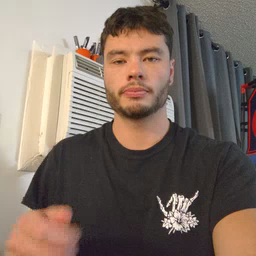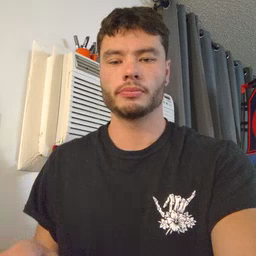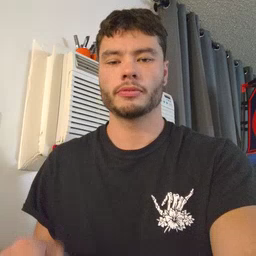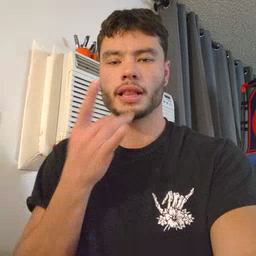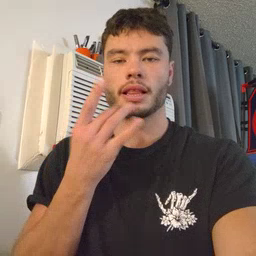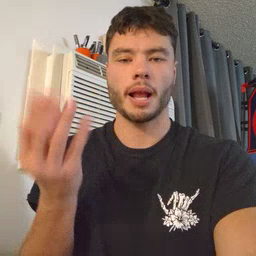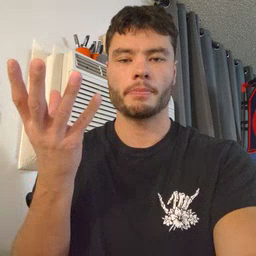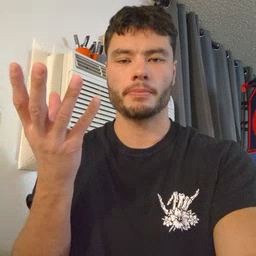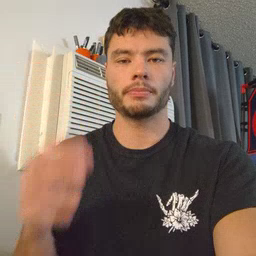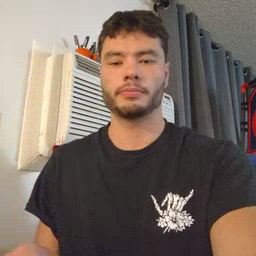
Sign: lamp